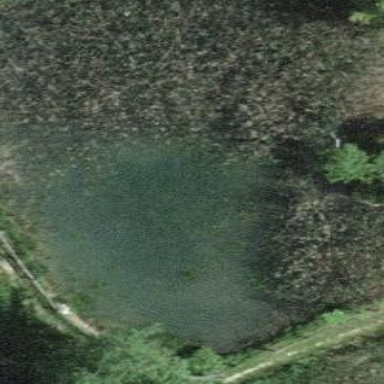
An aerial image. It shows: Pond with natural water.